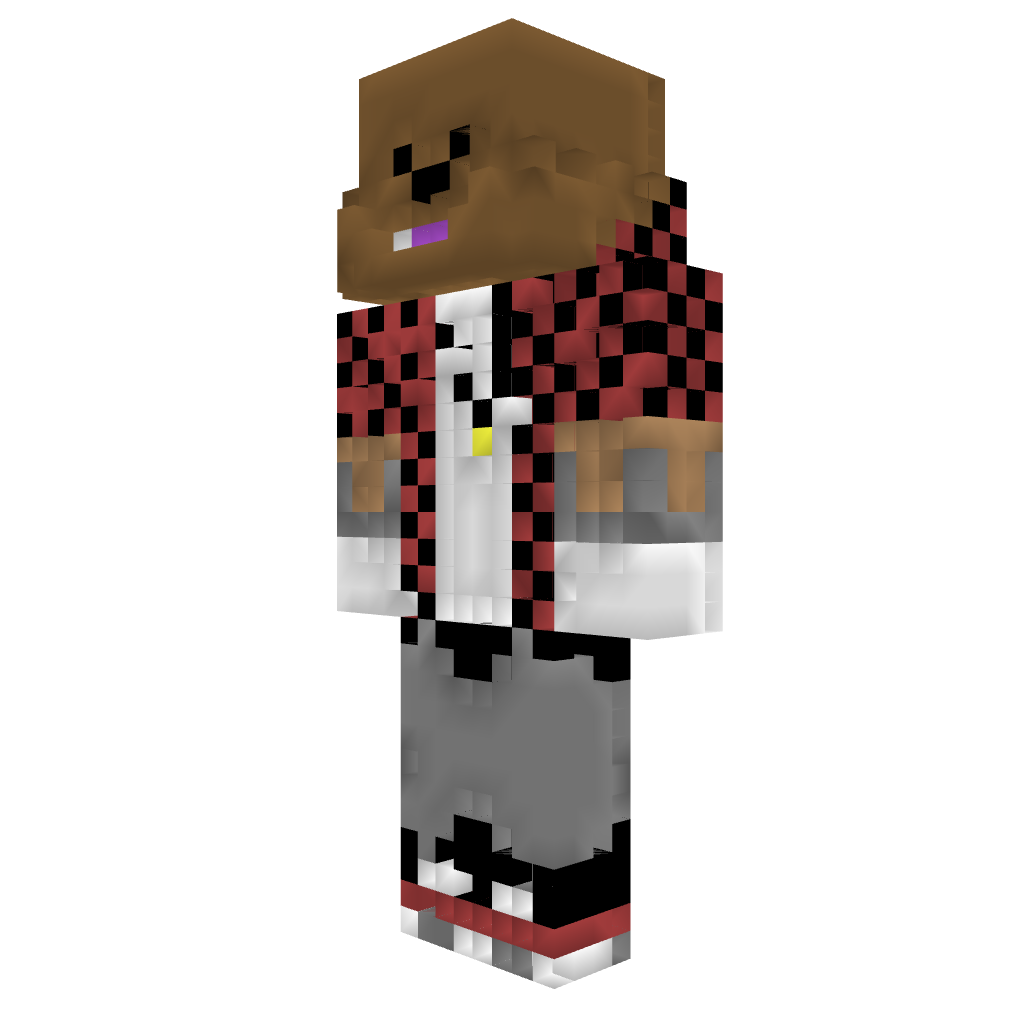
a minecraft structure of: Merome bad low quality